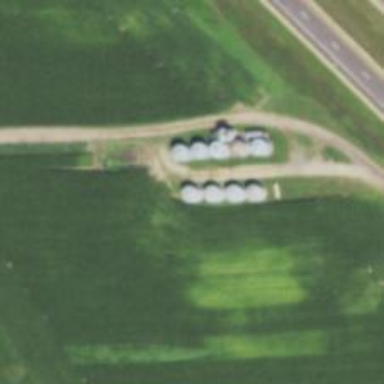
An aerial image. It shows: Silo.